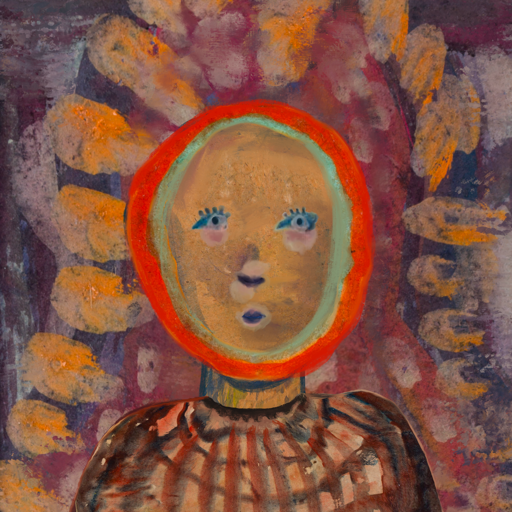
Background: Doll, Head And Neck Front: In_The_Sun, Face Front: Hill_Girl, Bust: Orphan, Hair Front: Sisters, Head Accessory: Blank, Second Necklace: Blank, Necklace: Blank, Baby: Blank